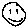
Label: smiley face